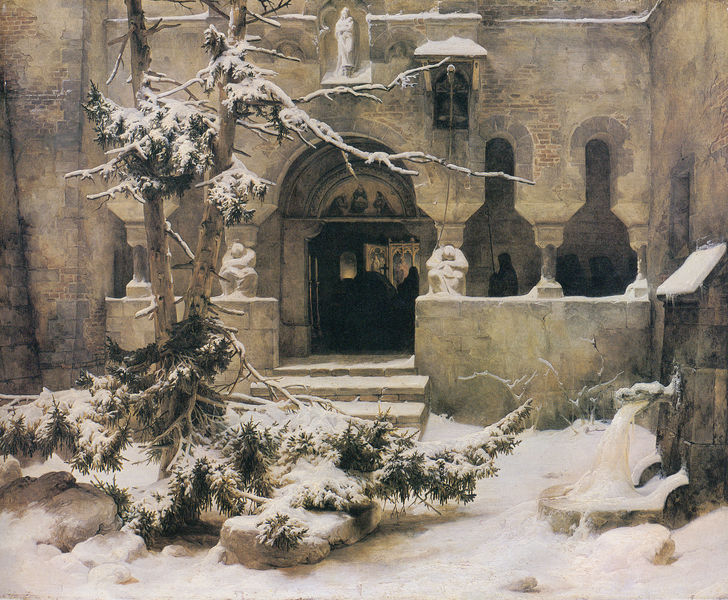
Titel: Klosterhof im Schnee
Künstler: Carl Friedrich Lessing
Standort: Köln
Institution: Wallraf-Richartz-Museum
Schlagwörter: baum, gemälde, mann, schatten, schlaf, wasser, weiß, baumstämme, bäume, grün, landschaft, menschen, ocker, äste, braun, bunt, fenster, frau, licht, männer, schwarz, säule, säulen, tür, dach, eis, gebäude, haus, schnee, beige, malerei, symbolismus, wand, architektur, mensch, stein, steine, tod, tot, bild, öl, ast, baumstamm, kalt, stamm, zweige, brüstung, kirche, figur, gold, realismus, innen, gotik, schön, brunnen, garten, skulptur, statue, ruhe, bogen, fassade, naturalismus, russland, fels, mauer, ziegel, tag, kahl, monochrom, backstein, hof, winter, pilaster, sepia, figuren, rundbogen, friedrich, romantik, stämme, treppe, treppen, stufe, stufen, plastik, tor, foto, fotografie, bögen, eingang, gang, nische, innenhof, ruine, gewölbe, kloster, kreuz, orientalisch, religion, kälte, seilzug, mauerwerk, friedhof, fichte, nadelbaum, tanne, mosaik, altar, architrav, arkaden, kapitelle, kathedrale, kapitell, photo, gemäuer, portal, arabisch, gesims, skulpturen, glocke, plastiken, statuen, kiefer, gotisch, grab, romantisch, portikus, maul, böcklin, romanik, kapelle, klostergarten, mönch, aussen, nadeln, heiliger, mönche, prozession, fontäne, frost, heilige, abtei, caspar david friedrich, maria, david, verhüllt, fotographie, brunne, wasserspeier, goldgrund, säulengang, kreuzgang, tympanon, gefroren, vereist, romanisch, bogengang, rundgang, supraporte, aäule, biforienfenster, föhre, maurisch, nonnen, speien, speier, lessing, caspar, kreutz, orthodox, atlanten, alhambra, schne, ogen, eingefroren, sitzstatue, klosterhof, käklte, r wasserspeier kälte melanchol, unnahbarkeit, wasserschlag, winter romantik blechen gemäue, überhöht, verkrüppelt, kircheneingang, sschnee, wassersoeier, foto schnee